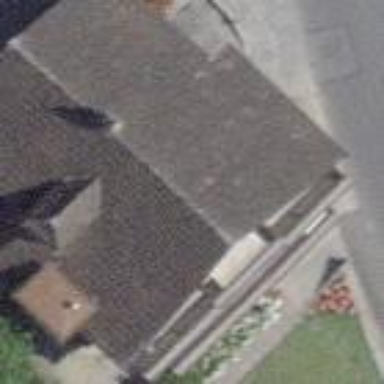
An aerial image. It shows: Residential building with gabled roof.